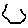
Label: hexagon